Interaction volume radius: 5 \u00c5
Interaction volume height: 15 \u00c5
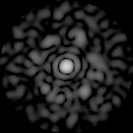
Disorder parameter: 0.8769